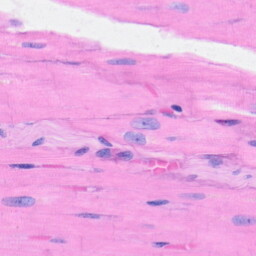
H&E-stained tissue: Heart